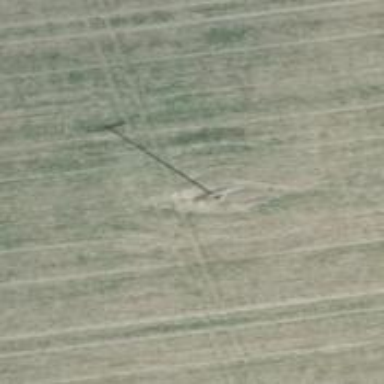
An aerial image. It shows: Power pole.